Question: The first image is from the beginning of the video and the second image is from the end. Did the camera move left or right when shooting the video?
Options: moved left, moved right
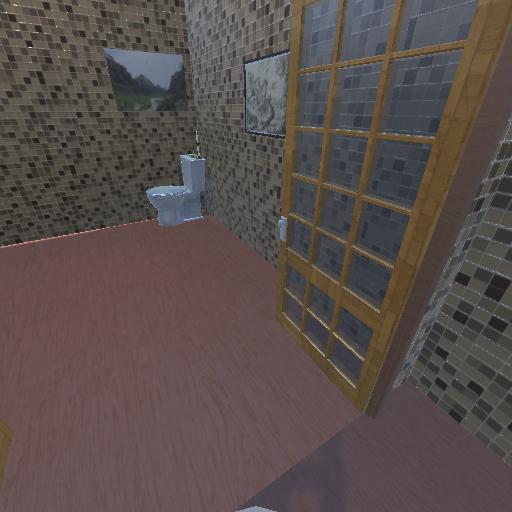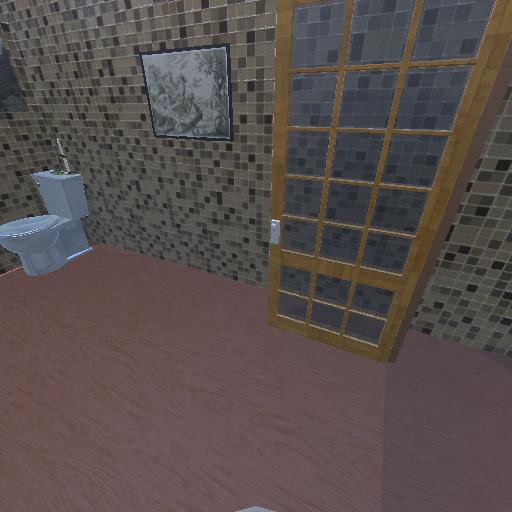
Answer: moved left